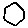
Label: hexagon